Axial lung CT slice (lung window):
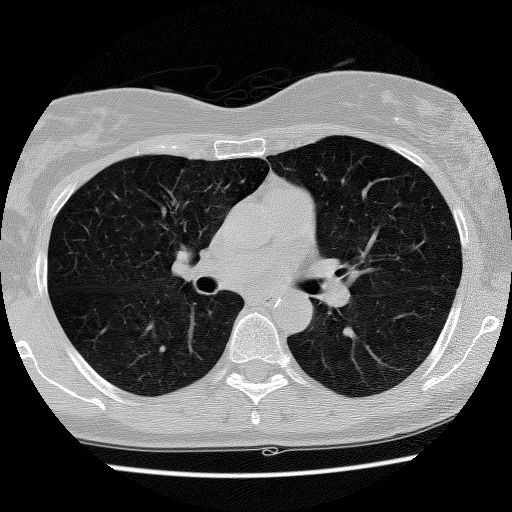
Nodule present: no